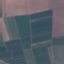
Land use / land cover: PermanentCrop